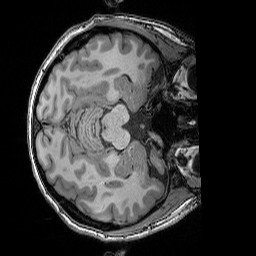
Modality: T1w
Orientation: axial
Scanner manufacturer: siemens
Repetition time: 2.25 s
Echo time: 0.00418 s